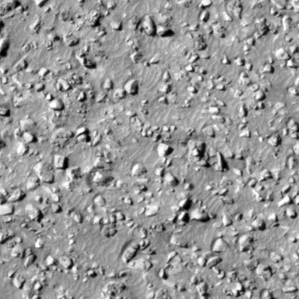
Label: non_frost